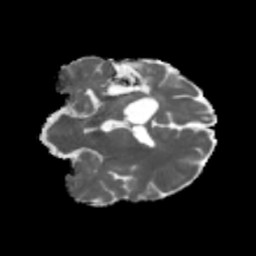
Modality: MD
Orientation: coronal
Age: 42
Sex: male
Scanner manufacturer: siemens
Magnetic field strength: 3 T
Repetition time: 5.47 s
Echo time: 0.0854 s